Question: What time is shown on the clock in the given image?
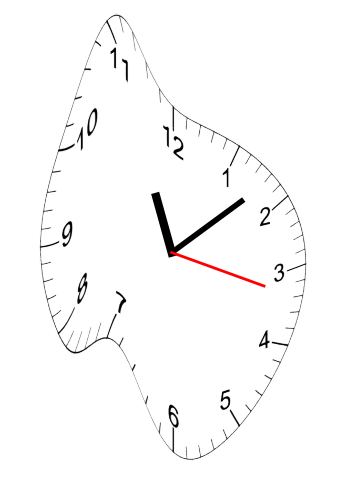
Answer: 11:08:17